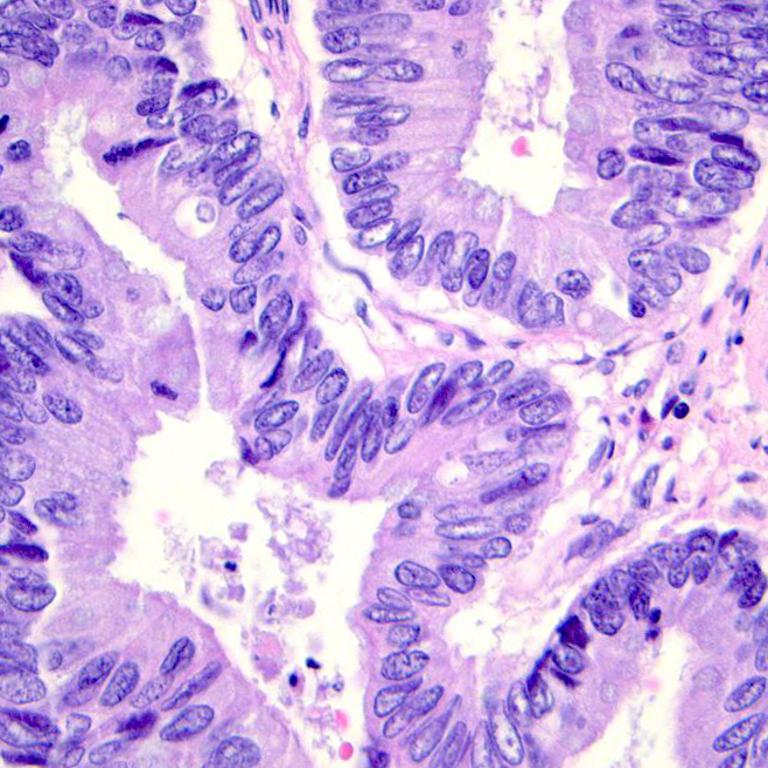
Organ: colon
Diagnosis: adenocarcinomas